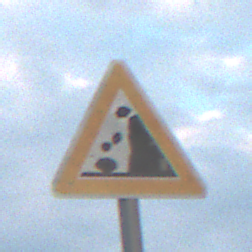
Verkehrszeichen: SteinschlagRechts
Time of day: SunriseSunset
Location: Outdoor (Nature)
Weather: PartlyCloudy
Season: NotSpecified
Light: Natural